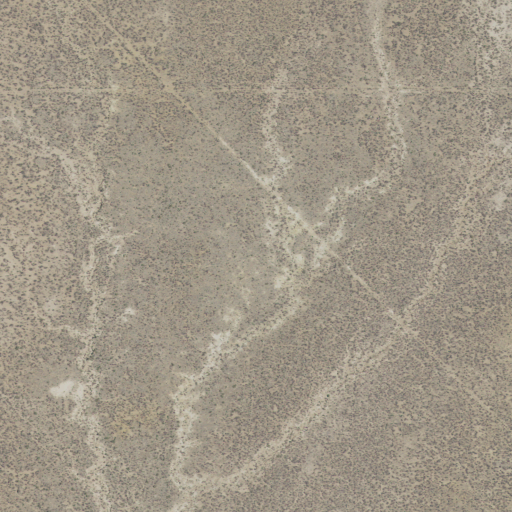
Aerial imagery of valley in Utah named Clark Valley containing only shrub